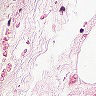
Metastatic tissue present: no